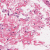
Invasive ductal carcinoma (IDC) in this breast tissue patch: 0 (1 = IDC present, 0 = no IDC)